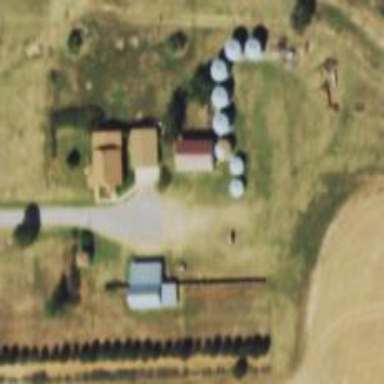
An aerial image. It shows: Silo.